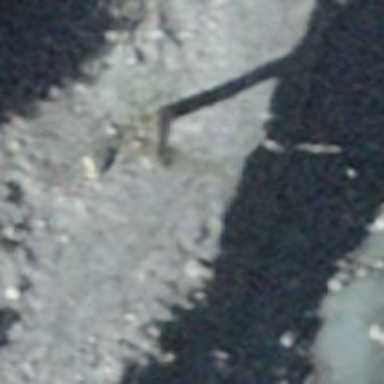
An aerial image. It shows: Concrete power pole.